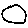
Label: circle